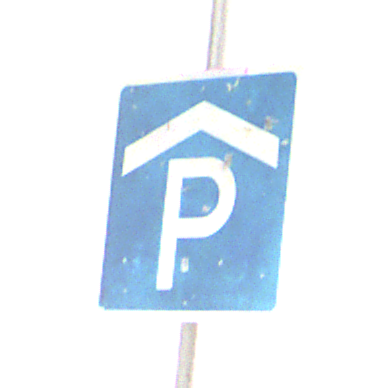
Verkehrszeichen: Parkhaus
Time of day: Midday
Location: Outdoor (Nature)
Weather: Overcast
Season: NotSpecified
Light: Natural